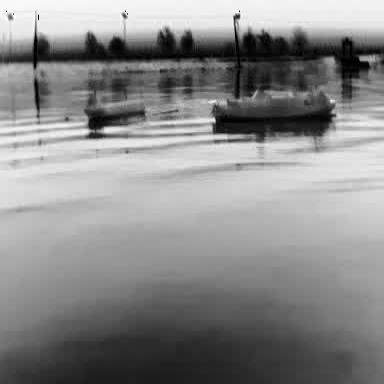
There are two objects shown in the infrared image, including a container_ship, and a liner.